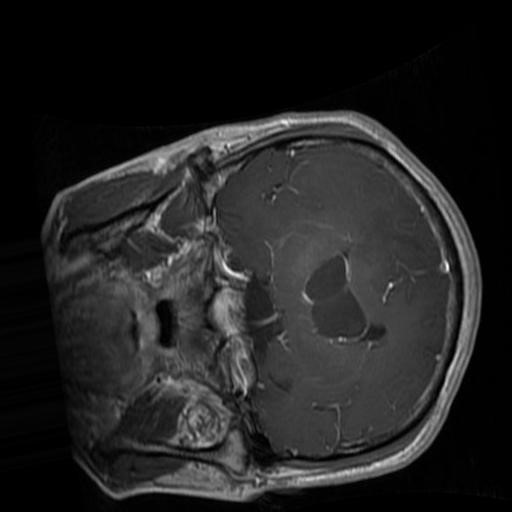
Label: brain_glioma